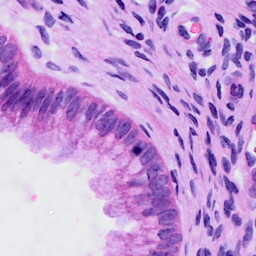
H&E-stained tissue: Cervix